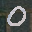
Label: 0